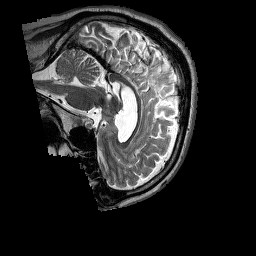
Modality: T2w
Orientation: sagittal
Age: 50
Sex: male
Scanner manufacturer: siemens
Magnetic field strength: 3 T
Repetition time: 3.35 s
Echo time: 0.213 s